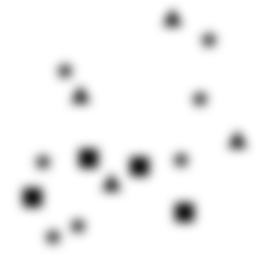
Squares: 4
Triangles: 4
Stars: 7
Total shapes: 15